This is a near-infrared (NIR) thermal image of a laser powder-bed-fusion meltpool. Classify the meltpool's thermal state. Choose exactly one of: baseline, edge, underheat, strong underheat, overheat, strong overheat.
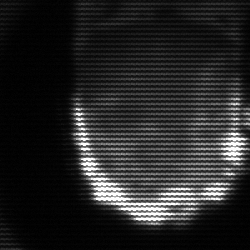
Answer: baseline